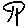
Label: tree